Question: I have a react-native app.
I'm using 'react-native-firebase''s analytics module for 4 months successfully to log some events. <URL> you can find the doc
Now I want to save some user properties with the 'setUserProperty' method and I am currently testing the thing in the firebase DebugView.
I'm correctly logging screen views, events and user properties except for one single property.
Here is a screen from the DebugView:

Here is the code where I fire the 'voucher_redeemed_event':
'''
componentDidUpdate(prevProps) {
if (!prevProps.successMessage && !!this.props.successMessage) {
firebase.analytics().logEvent('voucher_redeemed_event');
firebase.analytics().setUserProperty('user_redemed_voucher', 'true');
}
}
'''
Why is the user property not logged?
I get all the other properies correctly (there are way less than the 25 limit).
It is not a question of time, I've waited for 10 minutes without results
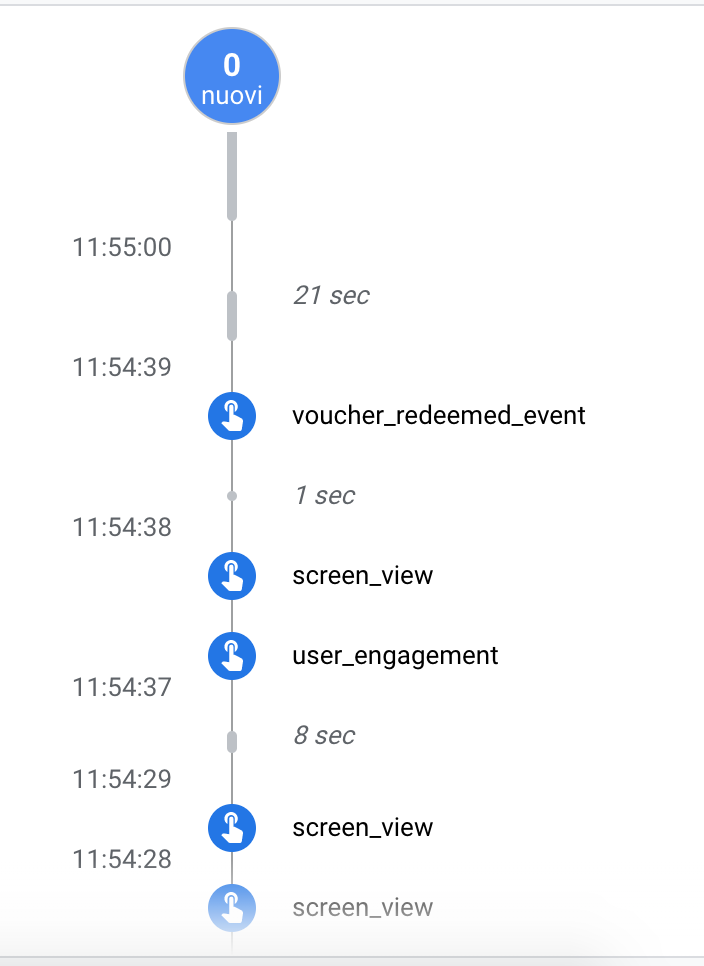
Answer: # "Have you tried turning it off and on again?"
Seems that a simple restart of the app and a coffee cup can solve this problem